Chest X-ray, PA view. Patient: 40 years old, sex F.
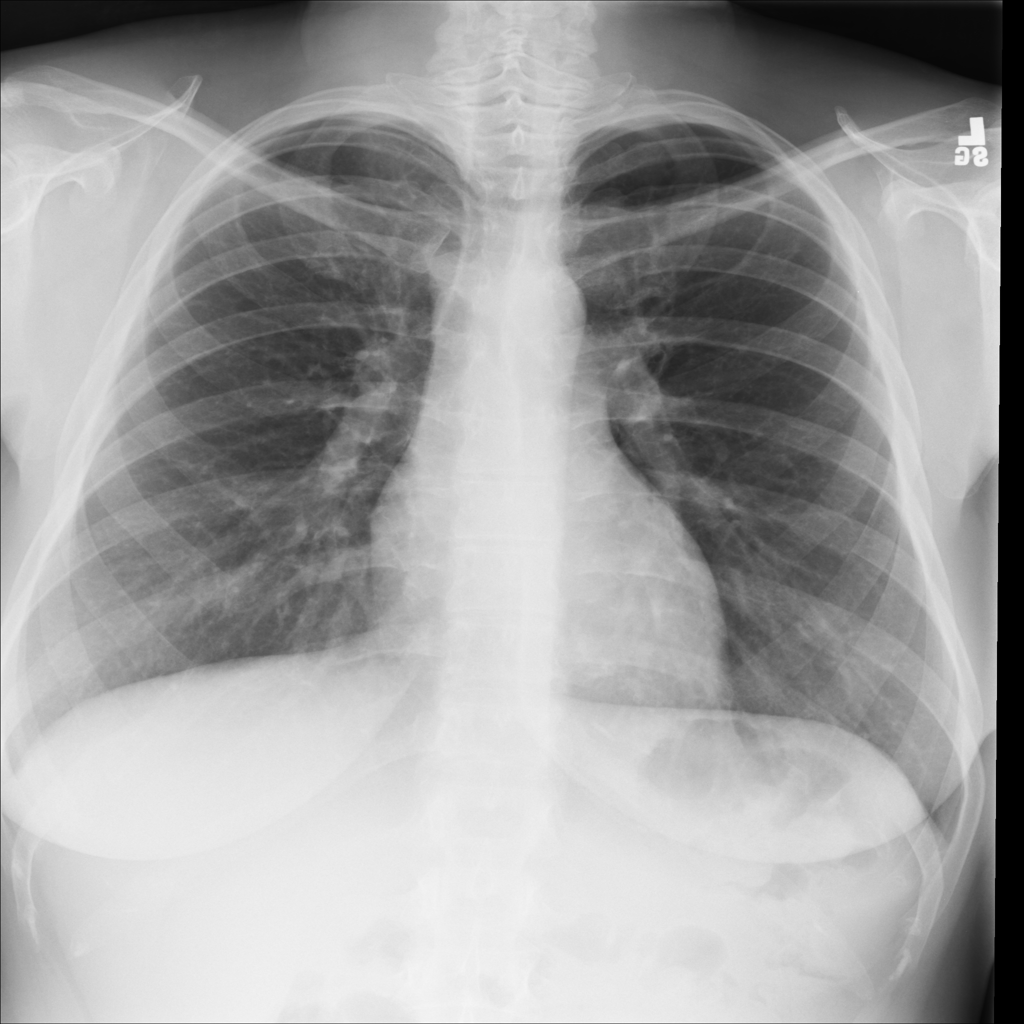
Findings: No Finding